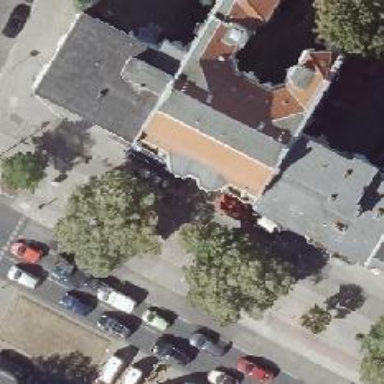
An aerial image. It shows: Pub.